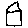
Label: house